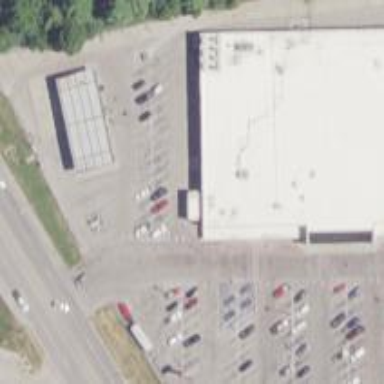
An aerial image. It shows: Supermarket.